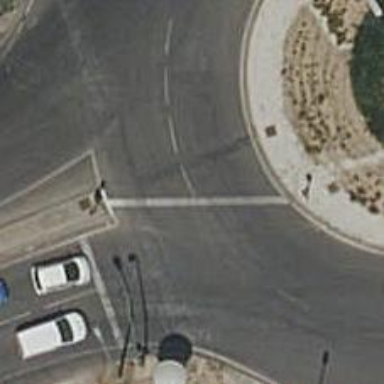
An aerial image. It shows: Road with traffic signals.